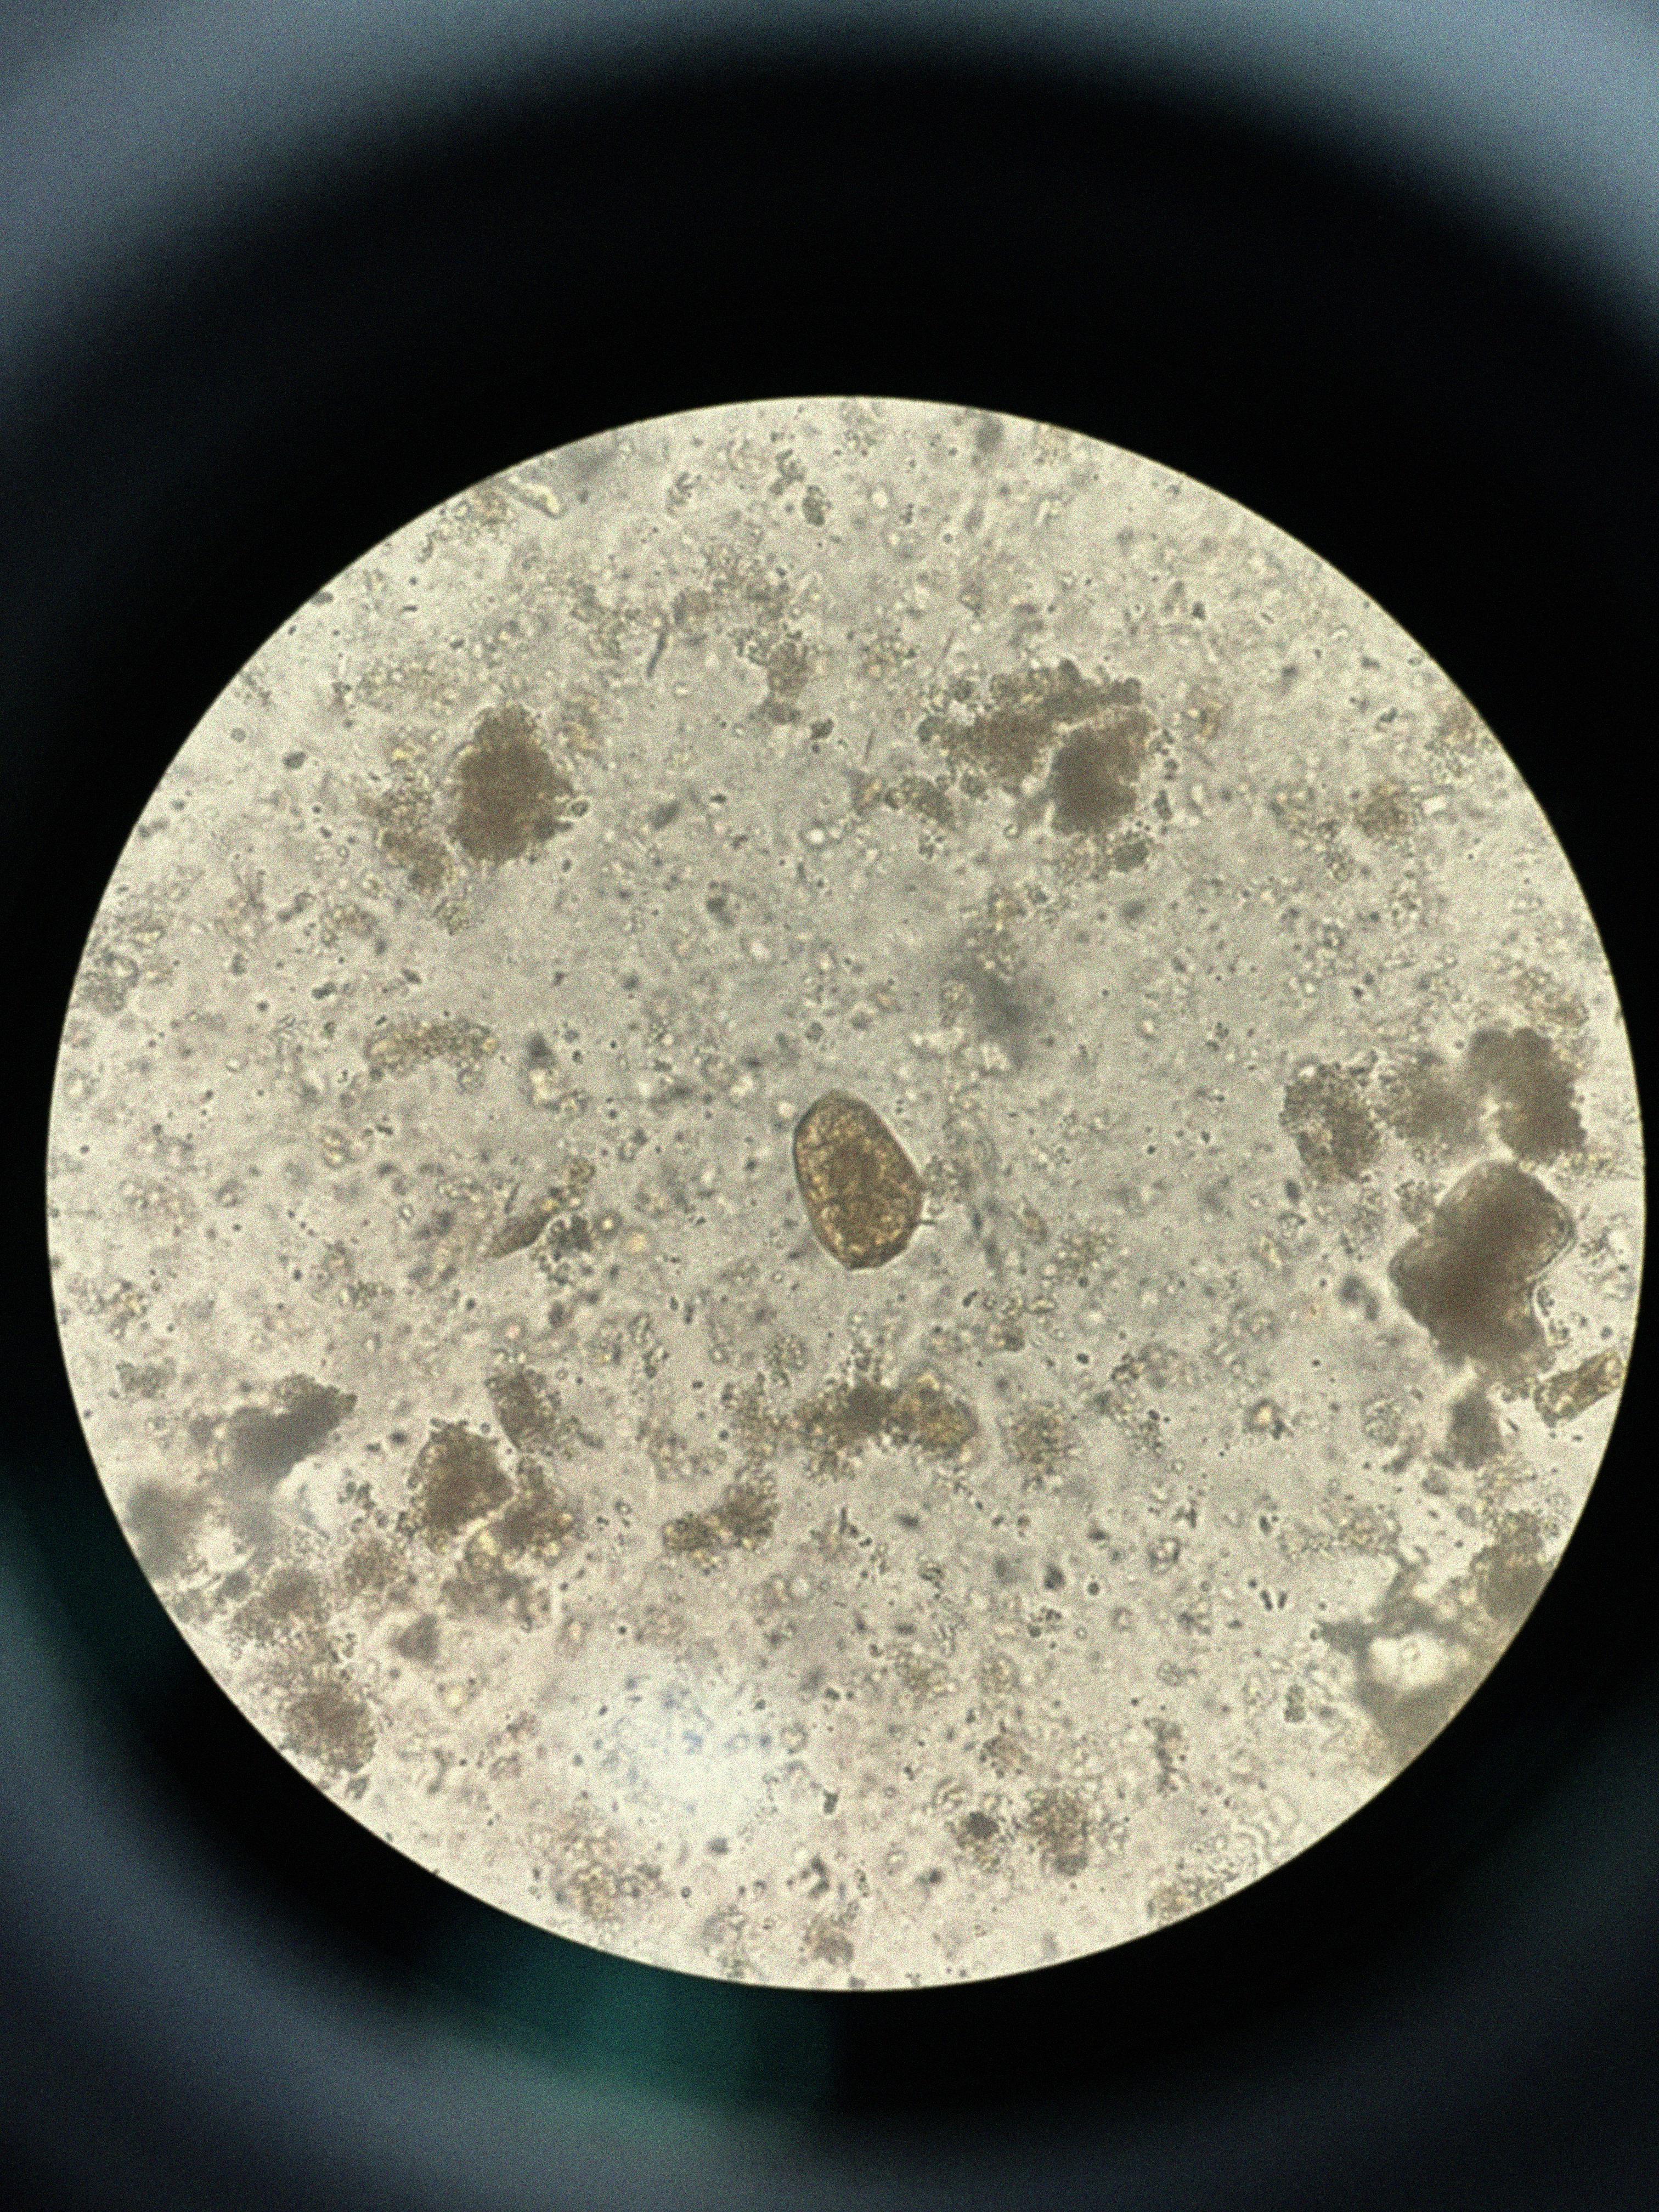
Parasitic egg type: Paragonimus spp